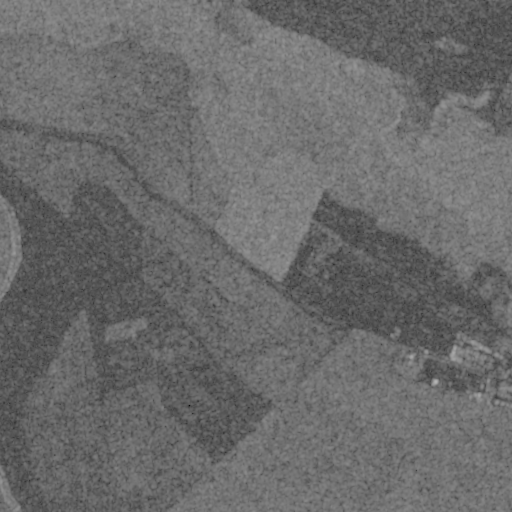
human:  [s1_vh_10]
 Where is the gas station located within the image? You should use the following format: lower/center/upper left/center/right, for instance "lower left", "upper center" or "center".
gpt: The gas station is located in the lower right of the image.
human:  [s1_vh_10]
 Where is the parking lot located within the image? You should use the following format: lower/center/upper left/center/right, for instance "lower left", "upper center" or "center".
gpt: The parking lot is located in the lower right of the image.
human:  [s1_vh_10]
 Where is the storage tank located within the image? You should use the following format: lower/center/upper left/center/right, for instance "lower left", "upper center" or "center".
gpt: The storage tank is located in the lower right of the image.
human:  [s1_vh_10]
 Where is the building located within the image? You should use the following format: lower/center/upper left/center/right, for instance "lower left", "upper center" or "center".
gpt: There is no building in the image.

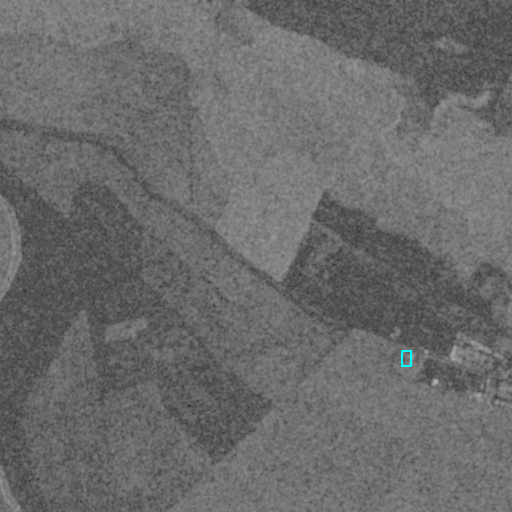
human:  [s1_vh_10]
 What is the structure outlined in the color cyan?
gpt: The structure outlined in cyan is a parking lot.
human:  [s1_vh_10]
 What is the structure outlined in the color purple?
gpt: There is no purple outline.